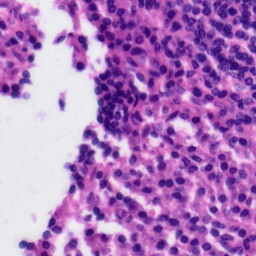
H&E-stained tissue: Tonsil